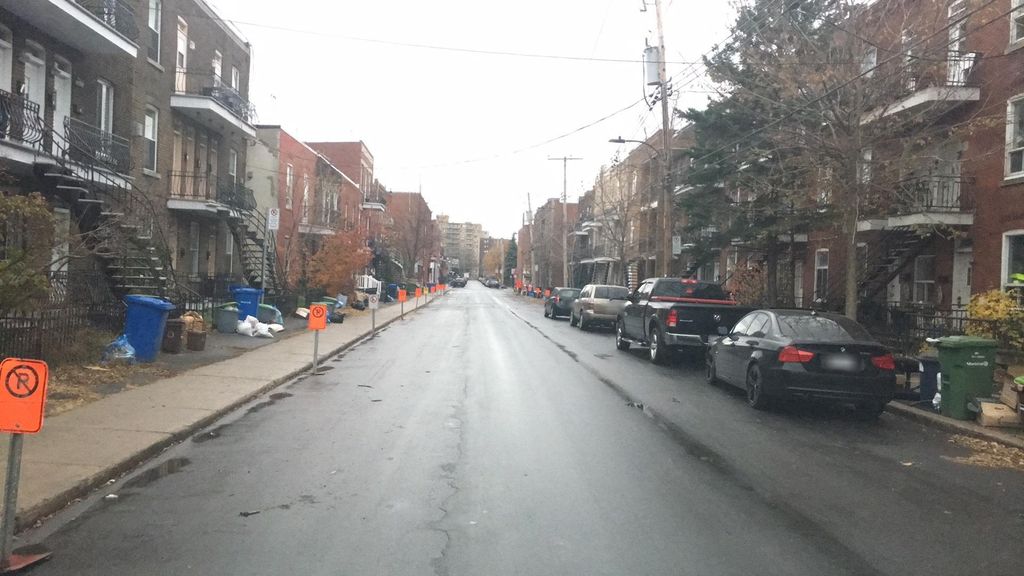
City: montreal